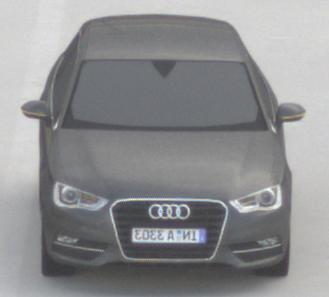
Make: Audi
Model: A3 1.2 TFSI
Detailed model: A3 (8V)
Model produced from: 2013/02
Model produced until: 2014/05
Doors: 3
Color: gray
Road condition: dry road
Daytime: morning or afternoon
Contrast: low contrast